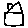
Label: house